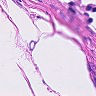
Metastatic tissue present: no